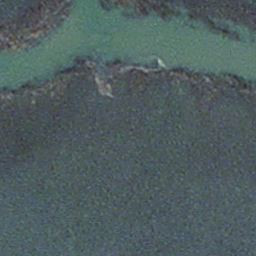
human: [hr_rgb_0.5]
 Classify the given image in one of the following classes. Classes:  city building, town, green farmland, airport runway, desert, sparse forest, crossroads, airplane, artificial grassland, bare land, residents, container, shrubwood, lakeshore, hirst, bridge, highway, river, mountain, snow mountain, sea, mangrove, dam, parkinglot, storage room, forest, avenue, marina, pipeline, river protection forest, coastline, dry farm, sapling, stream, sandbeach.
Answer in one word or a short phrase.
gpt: stream